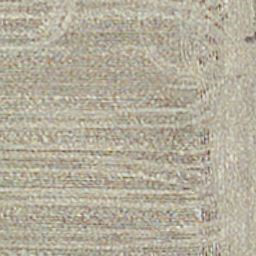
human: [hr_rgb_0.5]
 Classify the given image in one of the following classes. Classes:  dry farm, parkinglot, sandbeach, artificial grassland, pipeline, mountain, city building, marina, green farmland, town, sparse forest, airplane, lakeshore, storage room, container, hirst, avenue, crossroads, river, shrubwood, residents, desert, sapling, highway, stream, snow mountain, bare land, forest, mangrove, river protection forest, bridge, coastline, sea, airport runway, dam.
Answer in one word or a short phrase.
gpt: dry farm